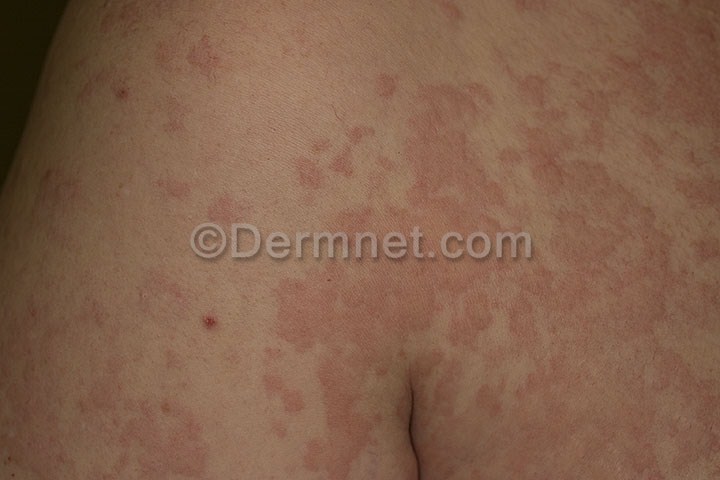
Disease: Urticaria Hives